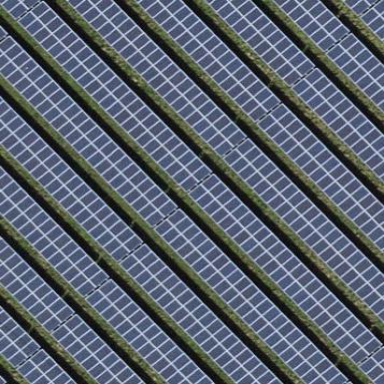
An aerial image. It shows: Solar power generator utilizing photovoltaic technology with solar photovoltaic panels.